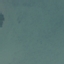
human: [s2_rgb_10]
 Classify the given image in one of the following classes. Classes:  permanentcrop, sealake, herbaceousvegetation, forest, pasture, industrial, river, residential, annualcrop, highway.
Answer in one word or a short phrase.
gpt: SeaLake